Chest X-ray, AP view. Patient: 28 years old, sex M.
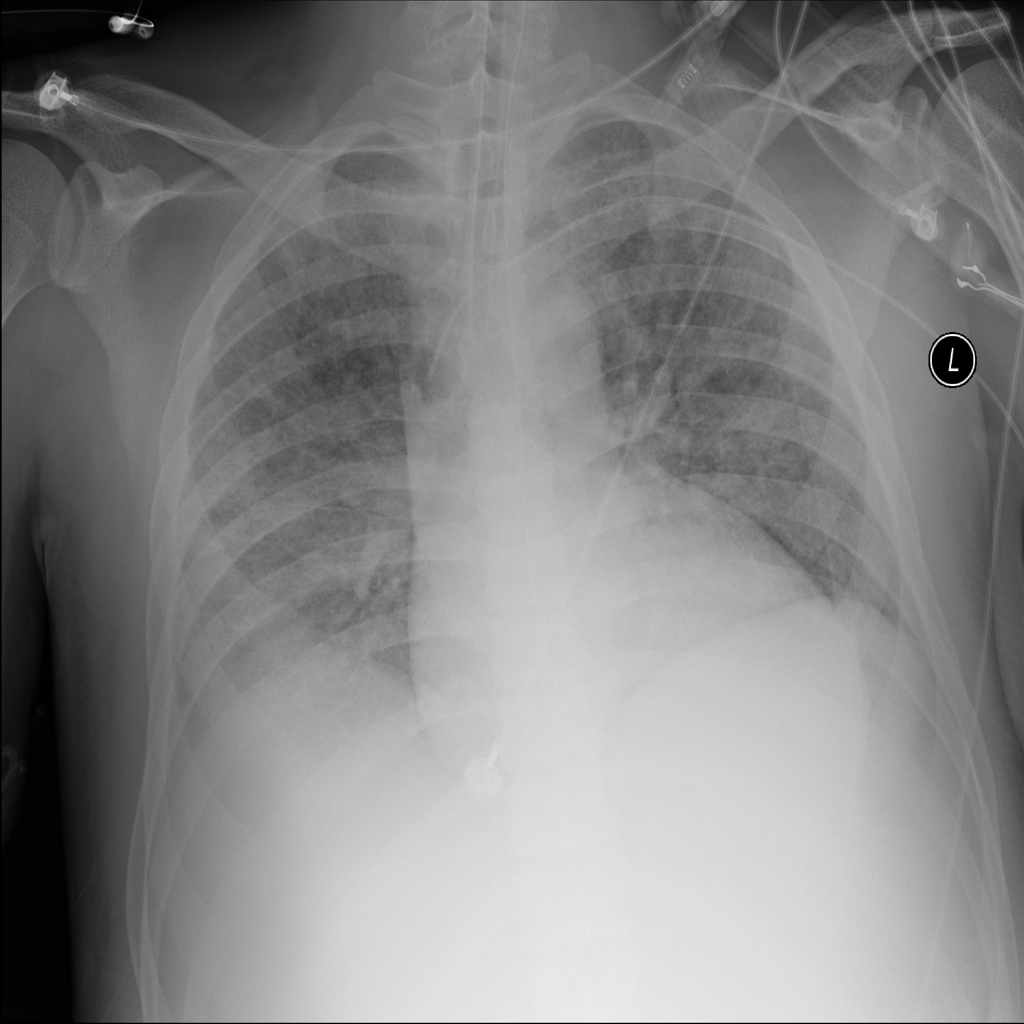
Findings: Edema